【题型】填空题　【知识点】立体几何　【难度】medium
已知圆锥$SO$（$O$是底面圆的圆心，$S$是圆锥的顶点）的母线长为$\sqrt{5}$，高为$1$，$P$、$Q$为底面圆周上任意两点.有以下三个结论：

\noindent \textcircled{1}三角形$SPQ$面积的最大值为$2$；\\
\noindent \textcircled{2}三棱锥$O-SPQ$体积的最大值为$\dfrac{2}{3}$；\\
\noindent \textcircled{3}四面体$SOPQ$外接球表面积的最小值为$9\pi$.\\
\noindent 以上正确的结论是\underline{\qquad}.
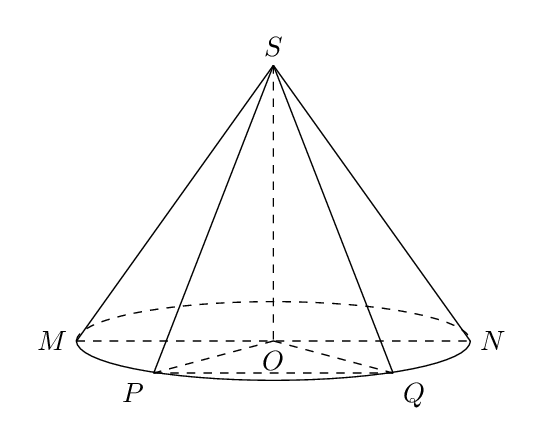
【解答】
\noindent 【答案】\textcircled{2}\\
\noindent 【分析】首先确定$\angle PSQ$的最大值，再结合三角形面积公式，即可判断\textcircled{1}；利用三棱锥等体积转化，再结合三角形面积公式，即可判断\textcircled{2}；首先表示四面体$SOPQ$外接球的半径，再判断有无最值.\\
\noindent 【详解】对于\textcircled{1}：如图，由条件可知，$MN=2\sqrt{5-1}=4$，点$M,N$是直径的两个端点，\\
\noindent $\cos\angle MSN=\dfrac{5+5-16}{2\times\sqrt{5}\times\sqrt{5}}=-\dfrac{3}{5}<0$，所以$\angle MSN$是钝角，\\
\noindent $S_{\triangle SPQ}=\dfrac{1}{2}\times SP\times SQ\times\sin\angle PSQ=\dfrac{5}{2}\sin\angle PSQ$，\\
\noindent 所以当$\angle PSQ=90^\circ$时，$\triangle SPQ$的面积最大，最大值是$\dfrac{5}{2}$，故\textcircled{1}错误；\\
\noindent 对于\textcircled{2}：$V_{O-SPQ}=V_{S-OPQ}=\dfrac{1}{3}\times S_{\triangle OPQ}\times SO=\dfrac{1}{3}\times S_{\triangle OPQ}$，\\
\noindent $S_{\triangle OPQ}=\dfrac{1}{2}\times 2\times 2\times\sin\angle POQ$，当$\angle POQ=90^\circ$时，$S_{\triangle POQ}$的最大值是$2$，\\
\noindent 所有三棱锥$O-SPQ$的最大值是$\dfrac{2}{3}$，故\textcircled{2}正确；\\
\noindent 对于\textcircled{3}：设$\triangle OPQ$外接圆的半径为$r$，四面体$SOPQ$外接球的半径$R=\sqrt{r^2+\left(\dfrac{1}{2}\right)^2}$，\\
\noindent $\triangle OPQ$中，根据正弦定理可得$2r=\dfrac{2}{\sin\angle OPQ}$，得$r=\dfrac{1}{\sin\angle OPQ}$，\\
\noindent $\angle OPQ\in\left(0,\dfrac{\pi}{2}\right)$，所以$r>1$，则外接球的半径$R$也无最小值，所以四面体$SOPQ$外接球表面积无最小值，故\textcircled{3}错误.\\

\noindent 故答案为：\textcircled{2}
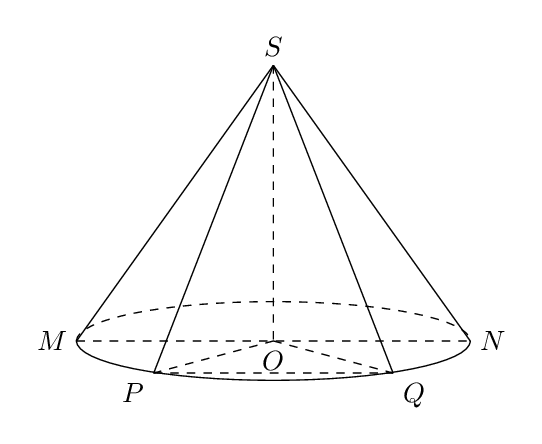